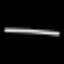
Label: line